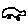
Label: car